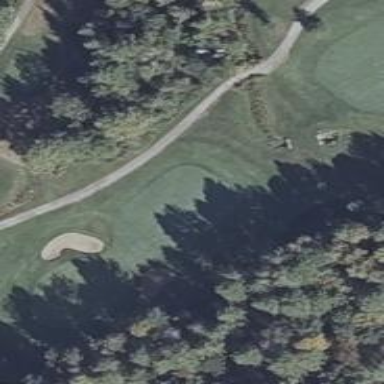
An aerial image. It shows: Golf rough area.